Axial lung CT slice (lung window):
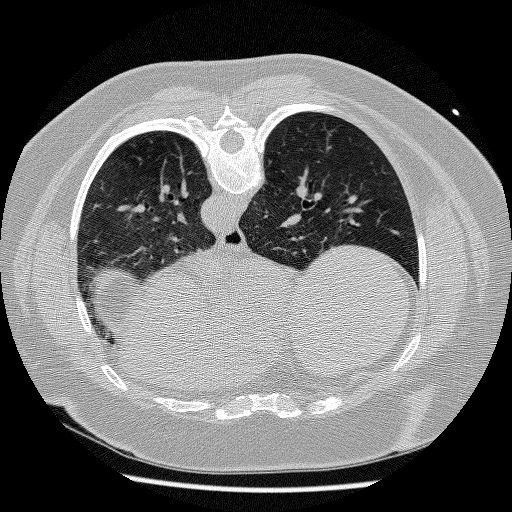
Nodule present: no